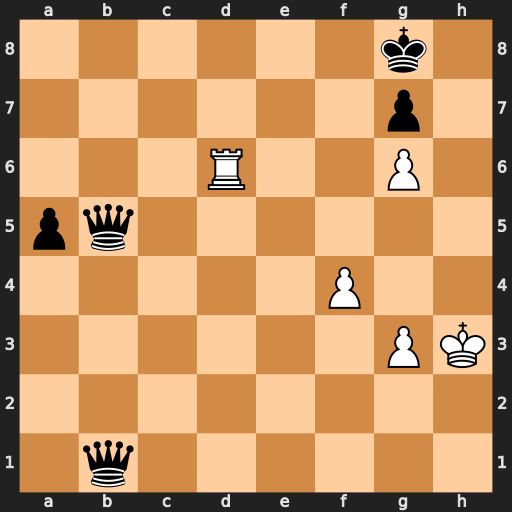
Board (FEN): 6k1/6p1/3R2P1/pq6/5P2/6PK/8/1q6
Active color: w
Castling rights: -
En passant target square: -
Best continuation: Rd8+ Qe8 Rxe8#